Interaction volume radius: 5 \u00c5
Interaction volume height: 50 \u00c5
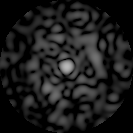
Disorder parameter: 0.8392